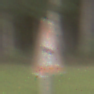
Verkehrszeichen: KurveLinks
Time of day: SunriseSunset
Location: Outdoor (Nature)
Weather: Clear
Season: NotSpecified
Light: Natural